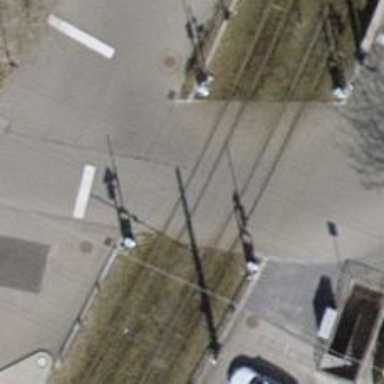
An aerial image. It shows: Railway crossing with traffic signals.